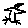
Label: bird